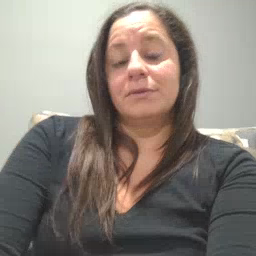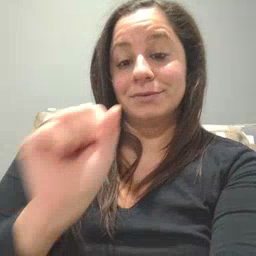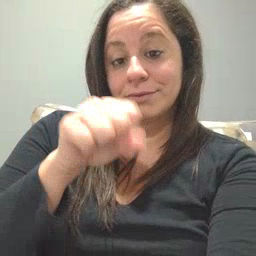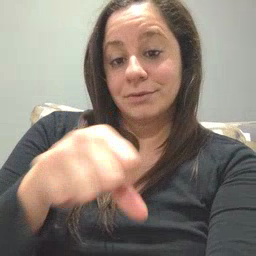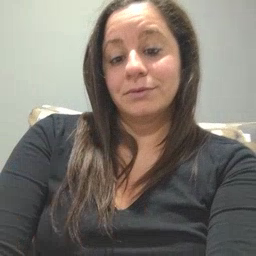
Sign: yes